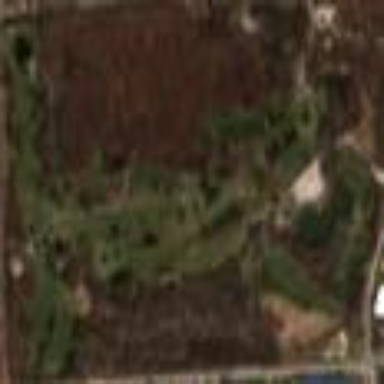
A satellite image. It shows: Golf course.